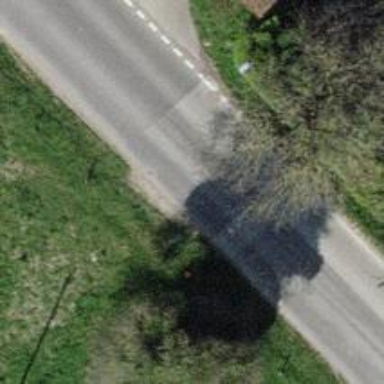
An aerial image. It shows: Tertiary road.